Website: macys
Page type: stored-credit-cards
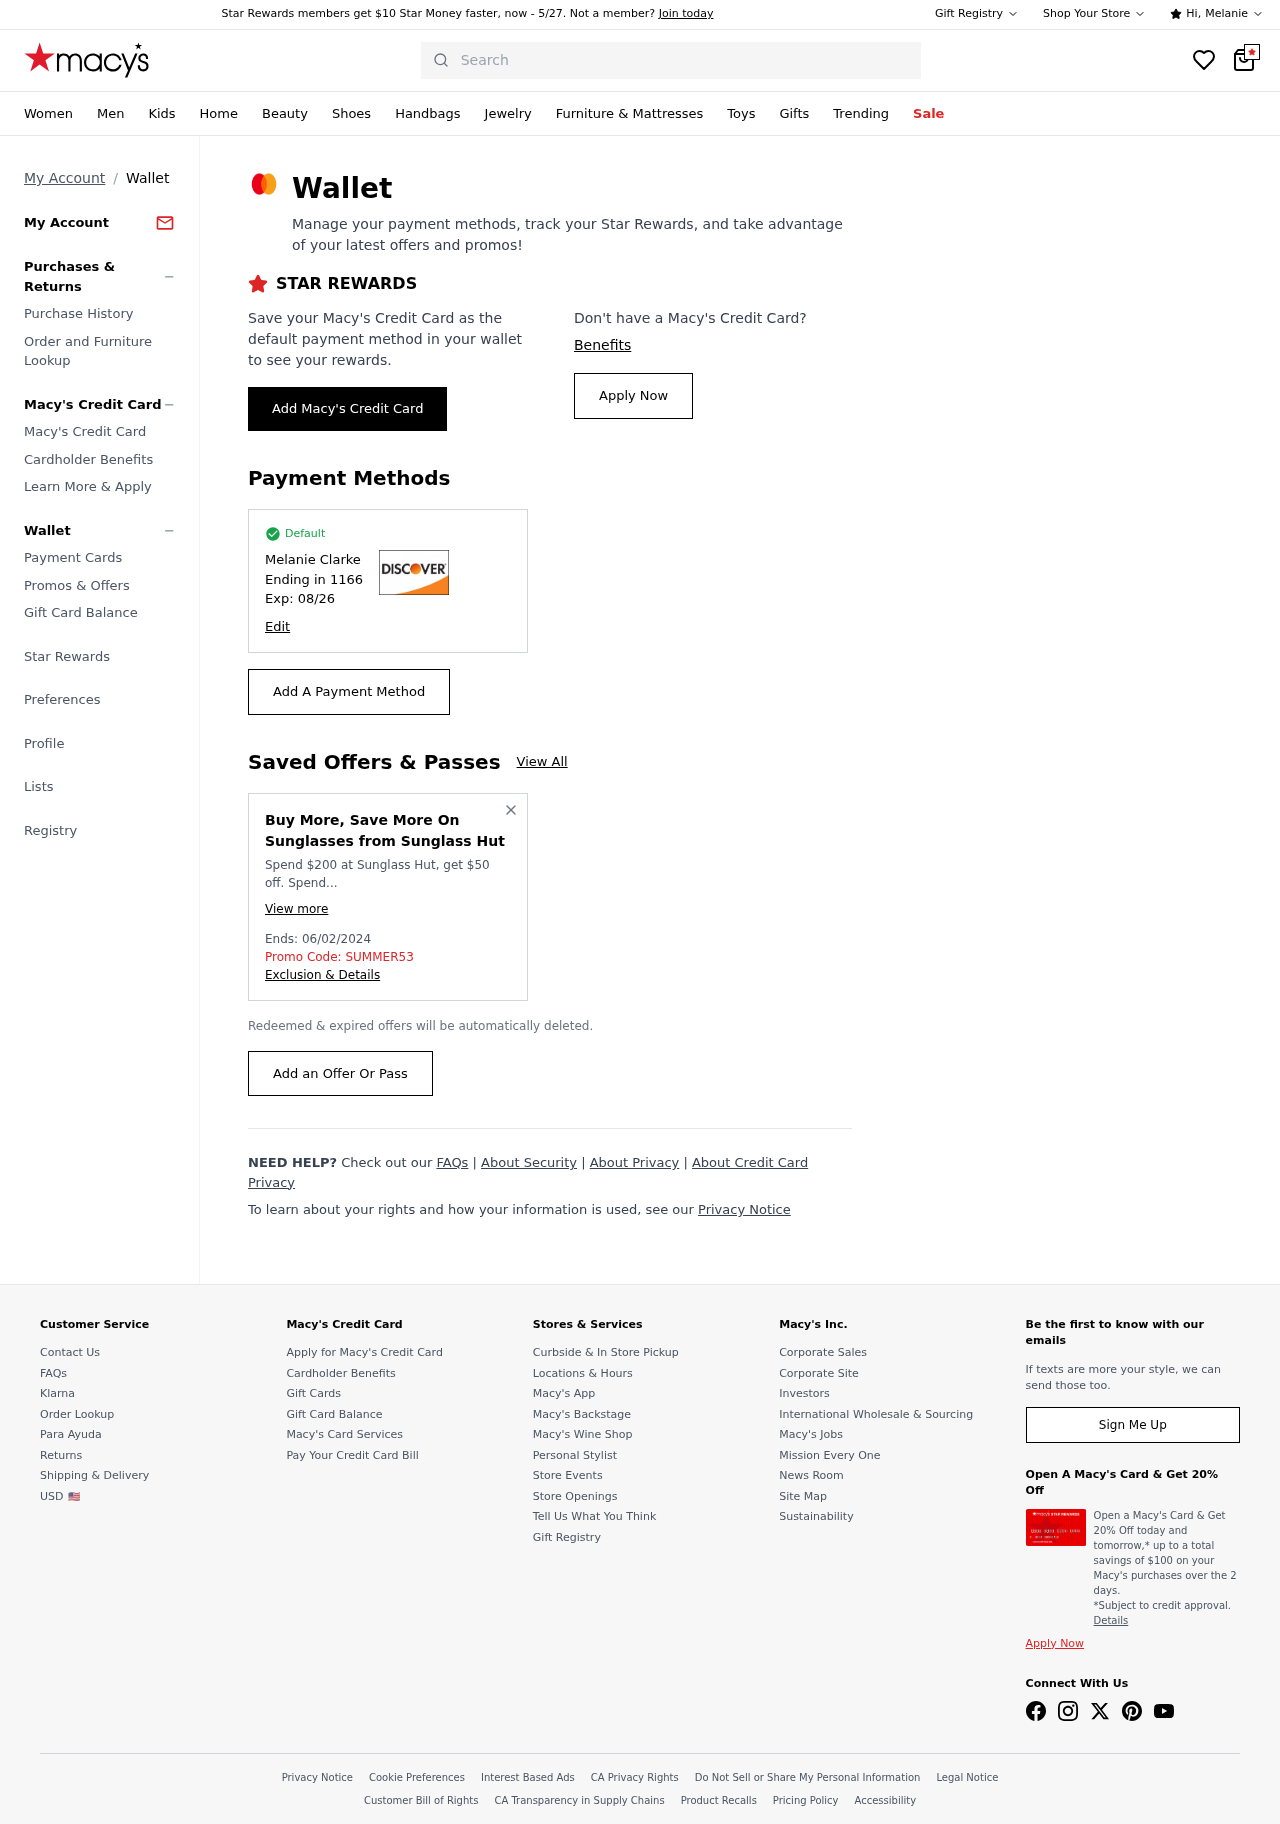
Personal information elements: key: PII_CARD_EXPIRY
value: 08/26
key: PII_CARD_LAST4
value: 1166
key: PII_FIRSTNAME
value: Melanie
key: PII_FULLNAME
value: Melanie Clarke
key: PII_PROMO_CODE
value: SUMMER53
Search elements: key: HEADER_SEARCH
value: Search